Question: We've upgraded our SonarQube server from 6.1 to 6.5 version and post upgrade we aren't able to see the administration options for any of the projects as earlier. We see only few options enabled "Quality Profile & Quality Gate". However, we can browse to each of the tabs by creating urls in the browser. Its just that the UI doesn't show these options.

Can someone let us know what could've gone wrong and help us resolve this issue.
This would play a major role in helping the customers in managing their projects.
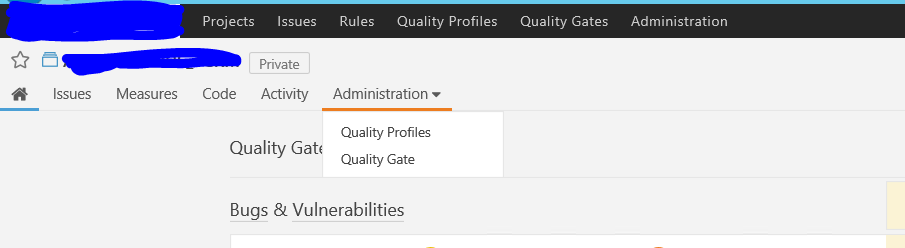
Answer: Issue here was due to the way permissions were changed recently on our server. Global administrators group do not have administer permissions for any projects and Administer group is created for each of the enterprise projects on boarded to our server.